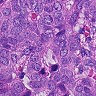
Metastatic tissue present: yes